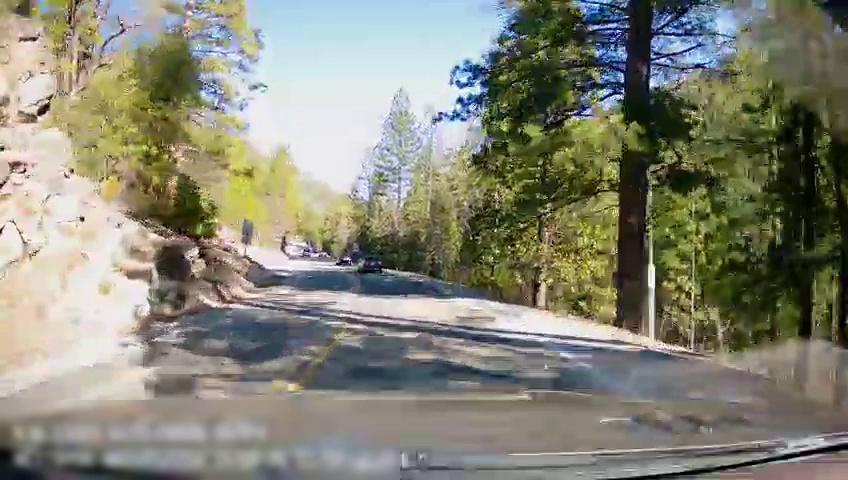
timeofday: Day
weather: Sunny
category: Drivable Space
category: Vehicles | Car
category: Vehicles | SUV
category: Vehicles | Car
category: Lanes | Opposite Lane
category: Lanes | Current Lane
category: Lanes | Current Lane